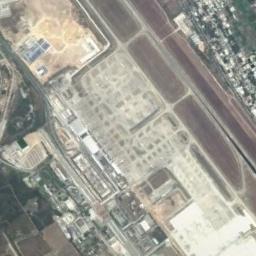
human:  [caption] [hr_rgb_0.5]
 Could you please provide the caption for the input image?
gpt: An airport with some parallel runways and open areas in the vacant lot and some villages beside .

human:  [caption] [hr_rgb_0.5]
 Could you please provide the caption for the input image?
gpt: This airport has only one runway, And its color is white .

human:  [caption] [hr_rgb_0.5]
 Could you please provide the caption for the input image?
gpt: A complex airport with many runways and buildings next to a residential area .

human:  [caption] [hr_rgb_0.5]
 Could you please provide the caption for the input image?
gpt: An airport is surrounded by many buildings next to the field .

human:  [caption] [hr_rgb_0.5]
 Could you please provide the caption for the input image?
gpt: The runway of the airport is surrounded by buildings .